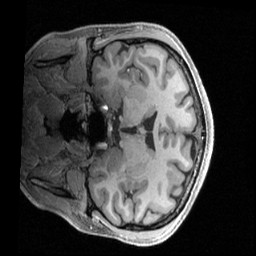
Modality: T1w
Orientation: coronal
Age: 22
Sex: female
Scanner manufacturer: siemens
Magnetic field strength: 3 T
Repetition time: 2.4 s
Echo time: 0.00224 s